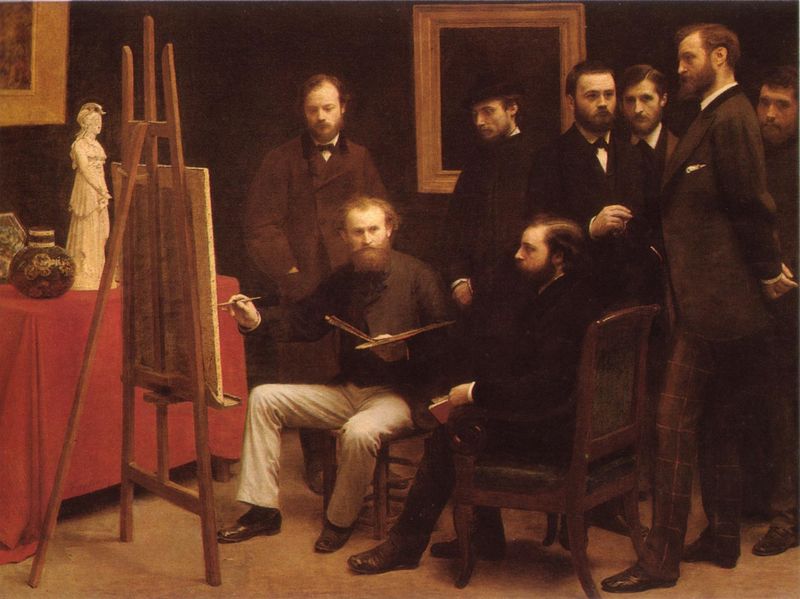
Titel: Un atelier aux Batignolles, Ein Atelier im Stadtviertel Les Batignolles
Künstler: Henri Fantin-Latour
Standort: Paris
Institution: Musée d'Orsay
Schlagwörter: dunkel, gemälde, gruppe, mann, schatten, weiß, menschen, sitzen, braun, elegant, haar, hell, hintergrund, holz, hut, kariert, licht, männer, raum, schwarz, stuhl, stühle, tisch, zimmer, blick, rot, tuch, gesellschaft, herren, karo, malerei, anzug, anzüge, bart, bärte, gesichter, hose, jung, mütze, wand, barock, bärtig, falten, kragen, rahmen, stehen, teller, vollbart, bild, bildnis, innenraum, portrait, porträt, schauen, spiegel, tischdecke, tischtuch, öl, boden, figur, gold, haare, sessel, personen, publikum, schleifen, fliegen, krug, skulptur, statue, vase, füße, bilder, bilderrahmen, modell, beobachten, zuschauer, hosen, romantik, herrschaften, ernst, atelier, maler, staffelei, vasen, faltenwurf, plastik, zeigen, fliege, galerie, foto, abgewandt, gefäß, antike, buch, künstler, leinwand, kunst, malen, palette, pinsel, statuette, betrachten, tonig, einstecktuch, diskussion, zugewandt, wien, bild im bild, farbtupfer, athene, akademie, stuhls, bauchig, athena, bund, rahemn, kritiker, farbpalette, beratung, rat, freunde, porzellanvase, sch, akademisch, pinselbund, innenaufnahme, helle hose, gruppierung, porträtsitzung, staffelage, meinungen, braune herren, geballte kompetenz, staffelbild, weiße hemden, karierte hose, meinung, leinwwnad